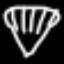
Label: diamond